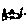
Label: fish